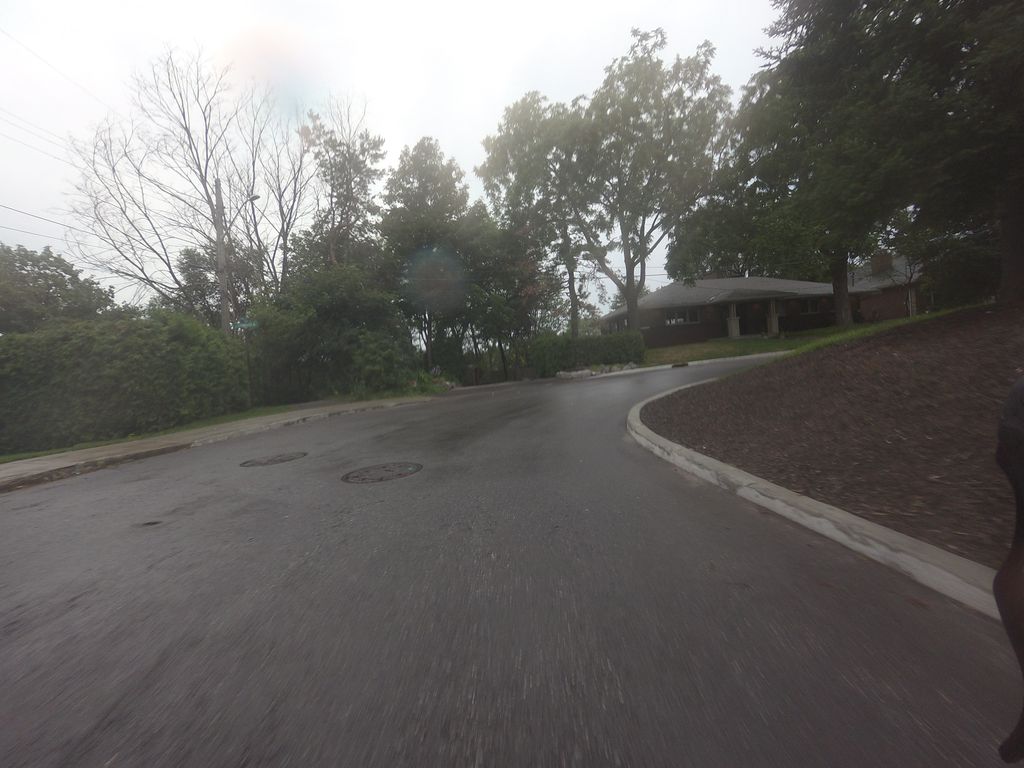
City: ottawa-gatineau